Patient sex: M
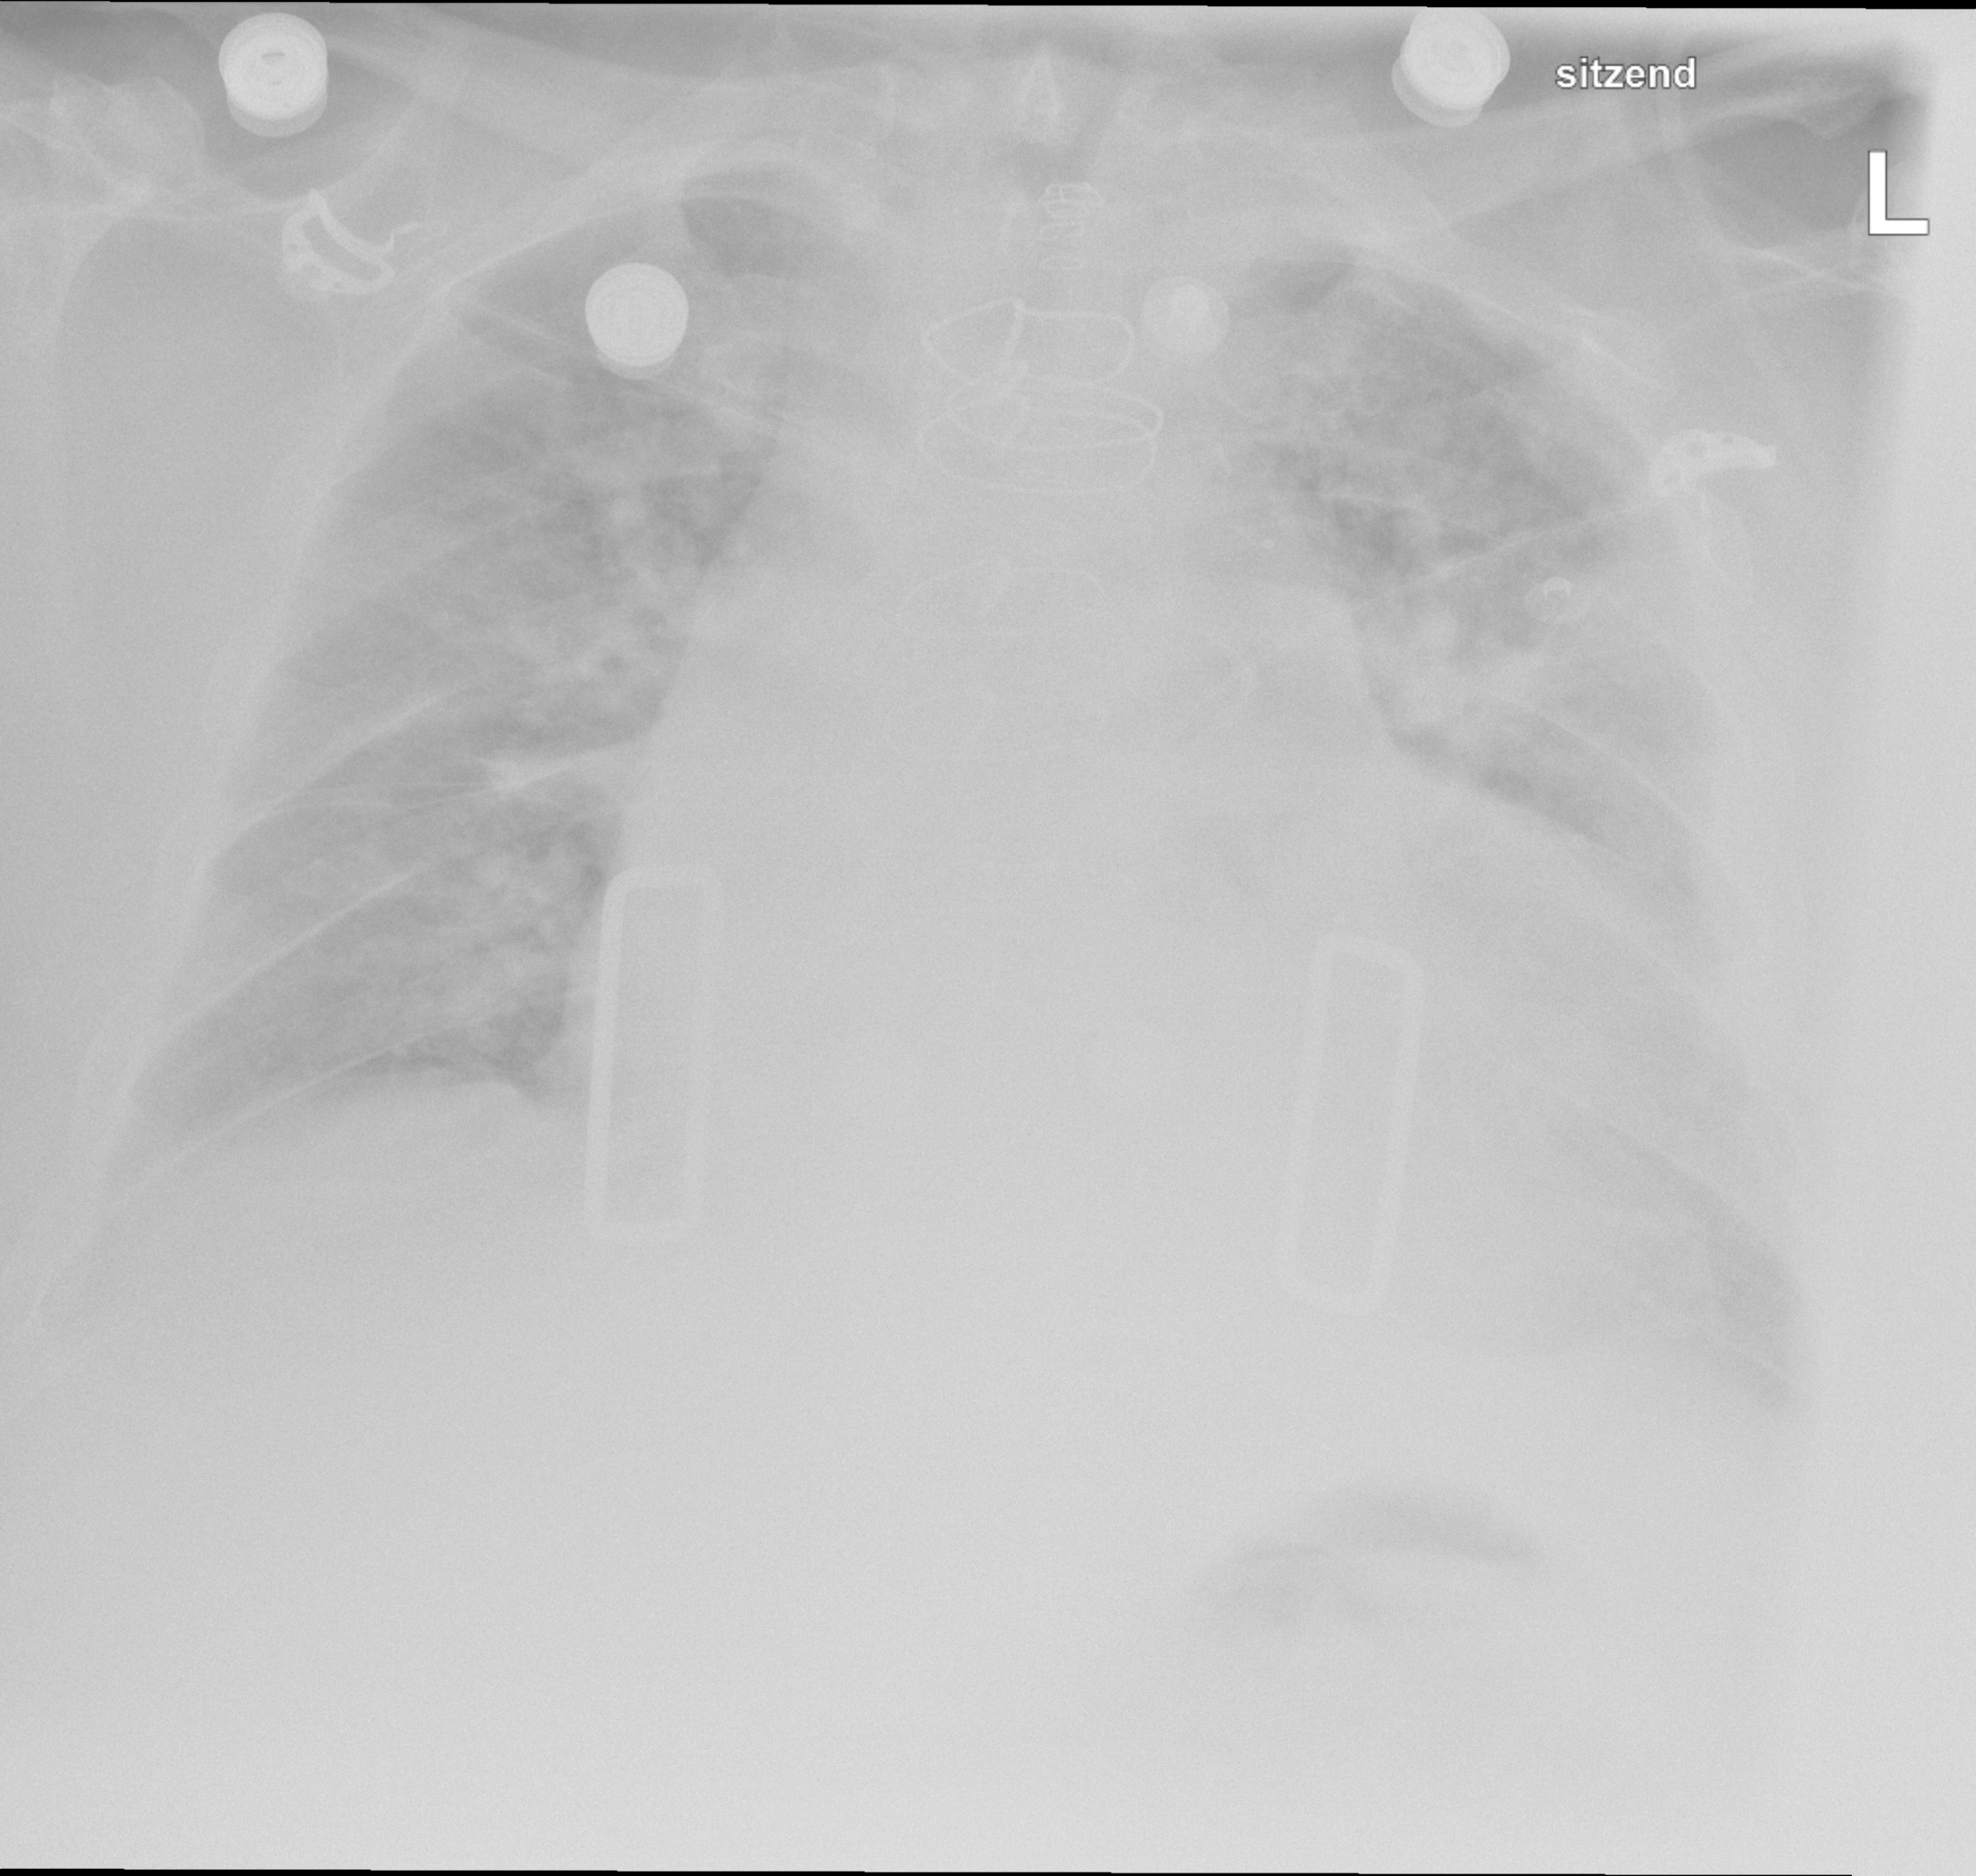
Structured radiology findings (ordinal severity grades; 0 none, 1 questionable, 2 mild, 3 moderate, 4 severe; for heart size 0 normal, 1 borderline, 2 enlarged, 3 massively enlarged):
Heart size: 2
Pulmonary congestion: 2
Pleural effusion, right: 0
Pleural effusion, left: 2
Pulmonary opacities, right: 0
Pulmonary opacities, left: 2
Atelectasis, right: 2
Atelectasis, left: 3